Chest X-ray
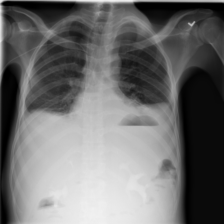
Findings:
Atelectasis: negative
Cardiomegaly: negative
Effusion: positive
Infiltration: negative
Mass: negative
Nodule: negative
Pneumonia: negative
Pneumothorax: negative
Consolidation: negative
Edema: negative
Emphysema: negative
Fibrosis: negative
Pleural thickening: negative
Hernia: negative